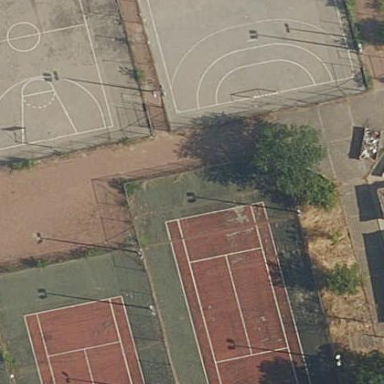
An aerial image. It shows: Tennis court on pitch designated for leisure land.